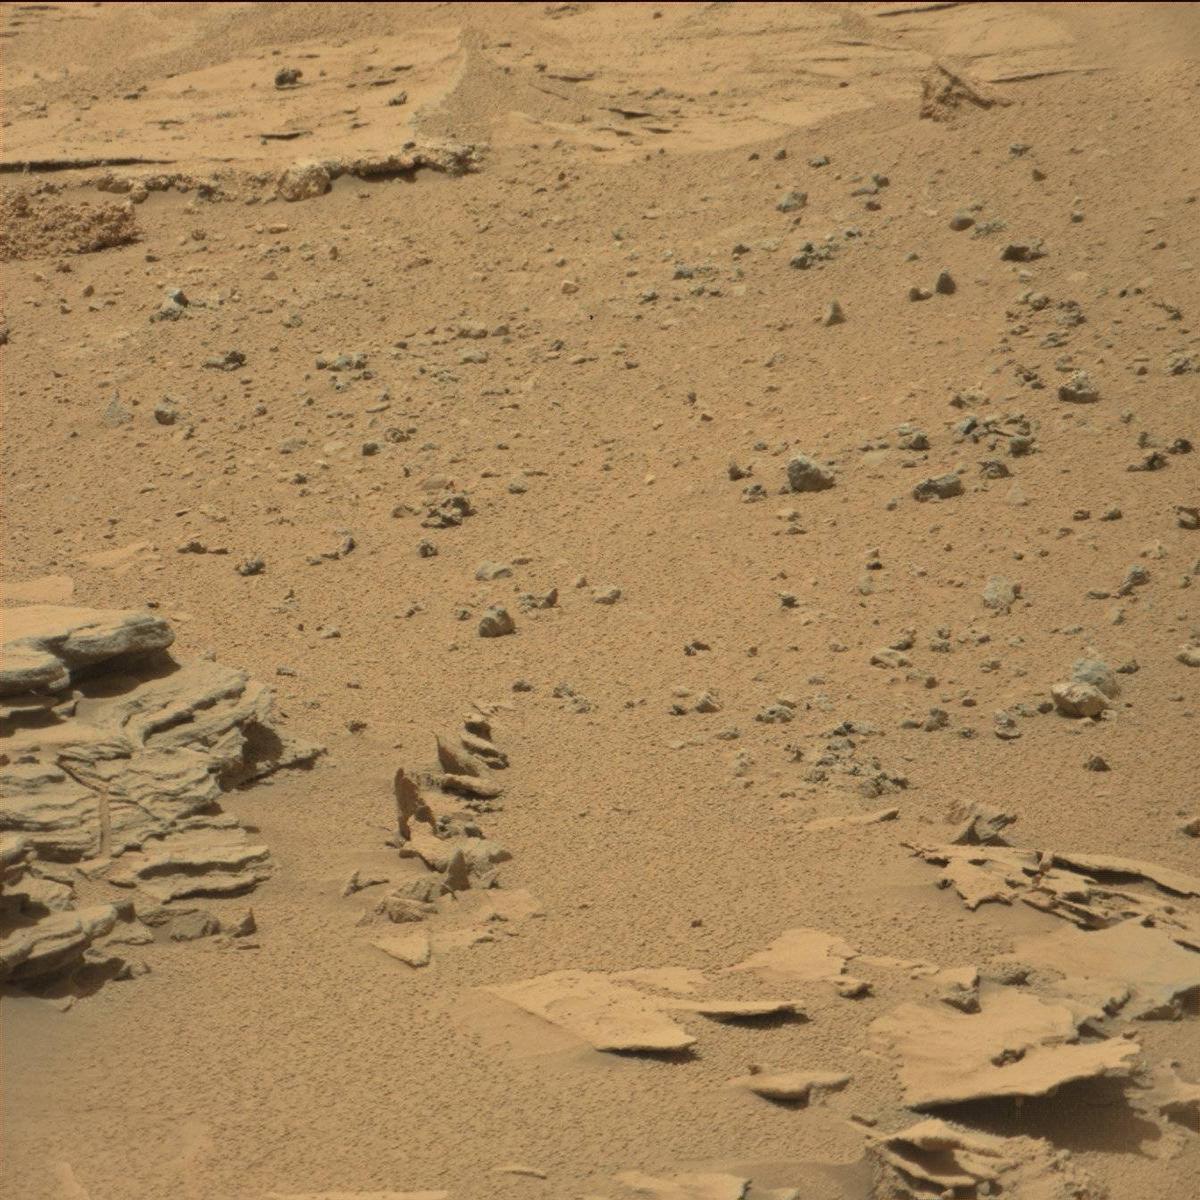
Terrain classes present: Bedrock, Sand / Soil